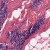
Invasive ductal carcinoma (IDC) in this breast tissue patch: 0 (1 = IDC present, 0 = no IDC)